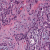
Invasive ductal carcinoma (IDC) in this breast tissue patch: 1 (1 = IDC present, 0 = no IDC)